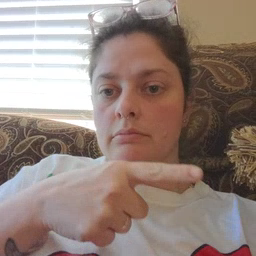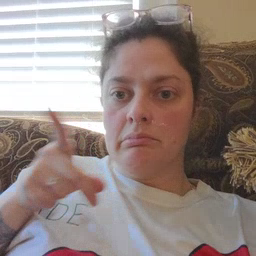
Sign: hesheit